Question: How to avoid the lines which appear in the image while we do a filter operation using jface table viewer using ViewerFilter:

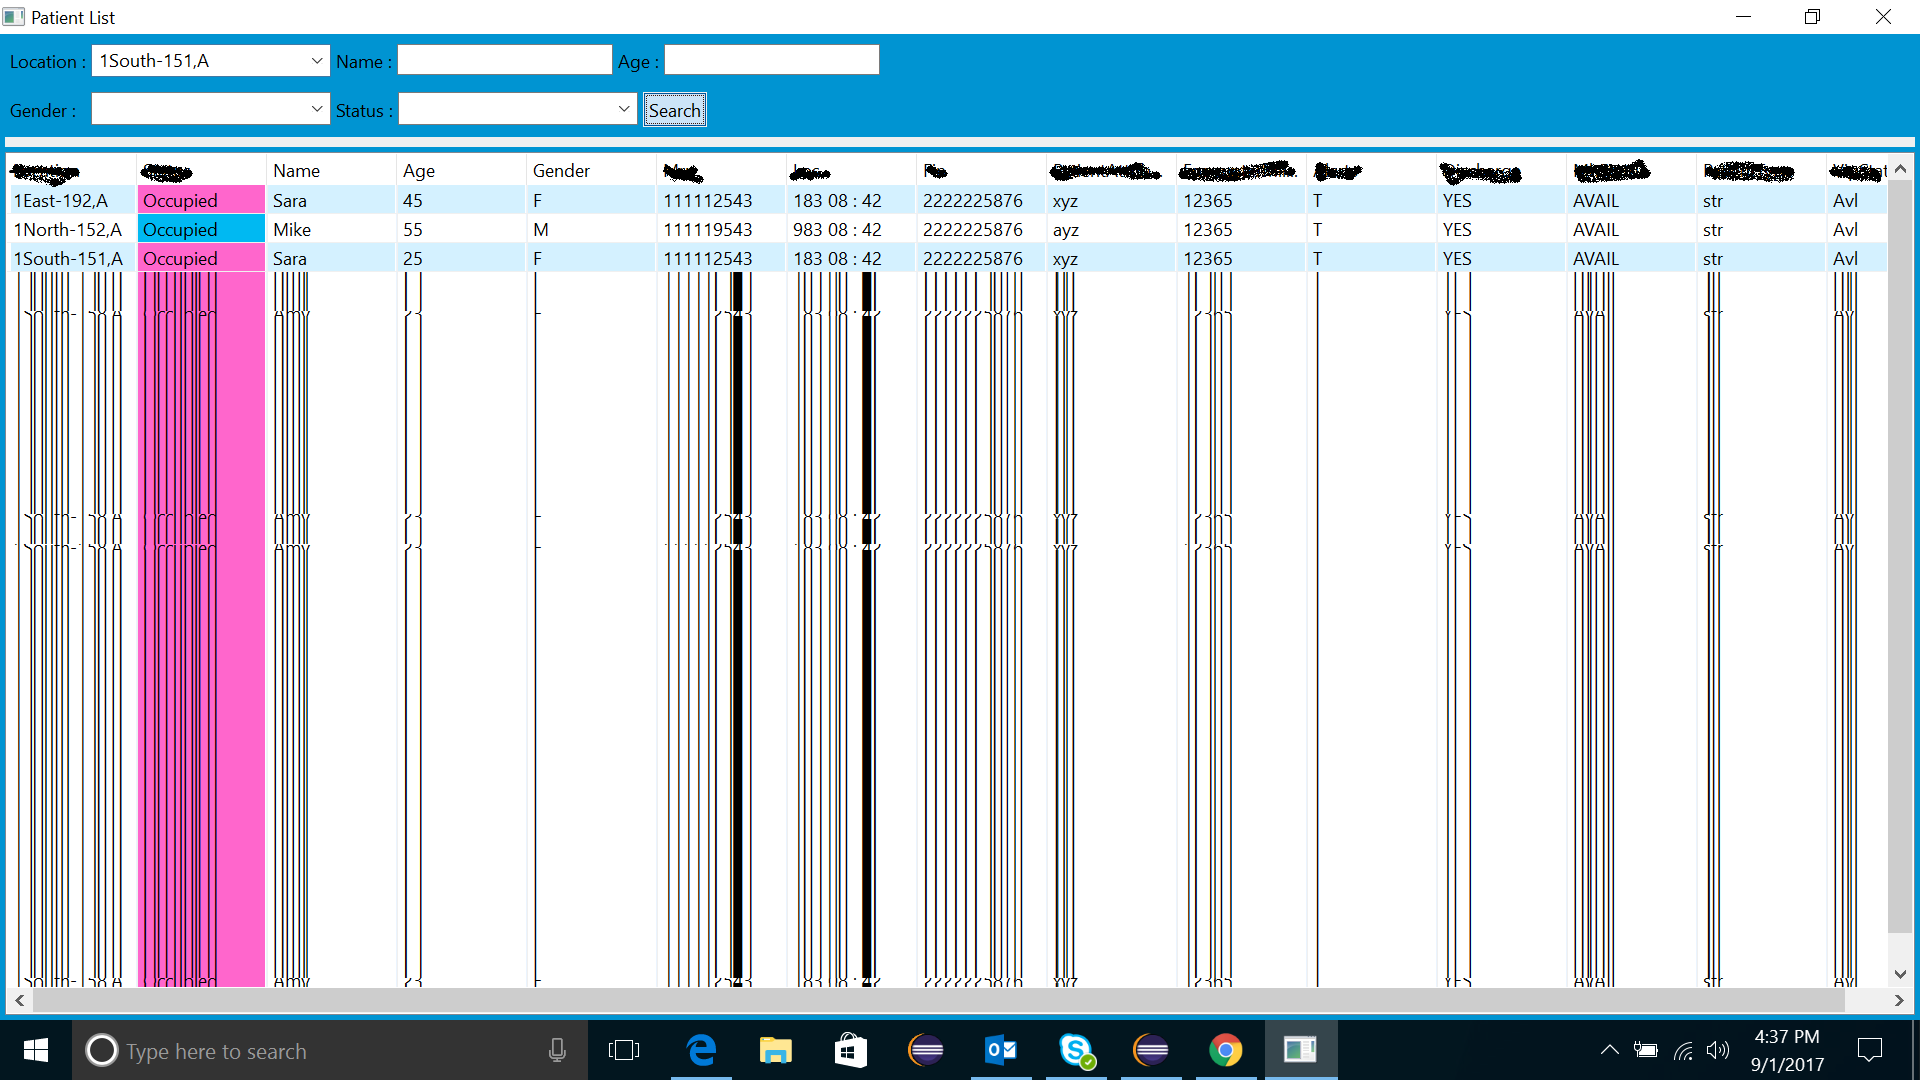
Answer: You probably need to turn off redrawing during the filtering:
'''
viewer.getControl().setRedraw(false);
.. your filter update
viewer.getControl().setRedraw(true);
'''